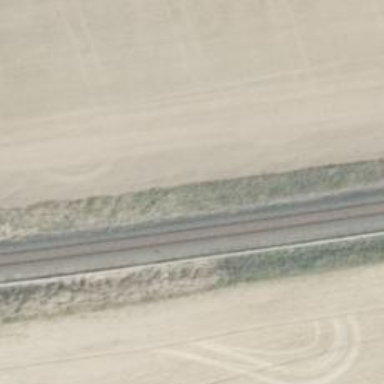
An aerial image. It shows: Railway signal.